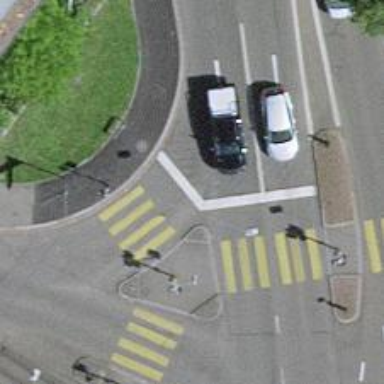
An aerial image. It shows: Road with traffic signals controlling the flow of traffic.